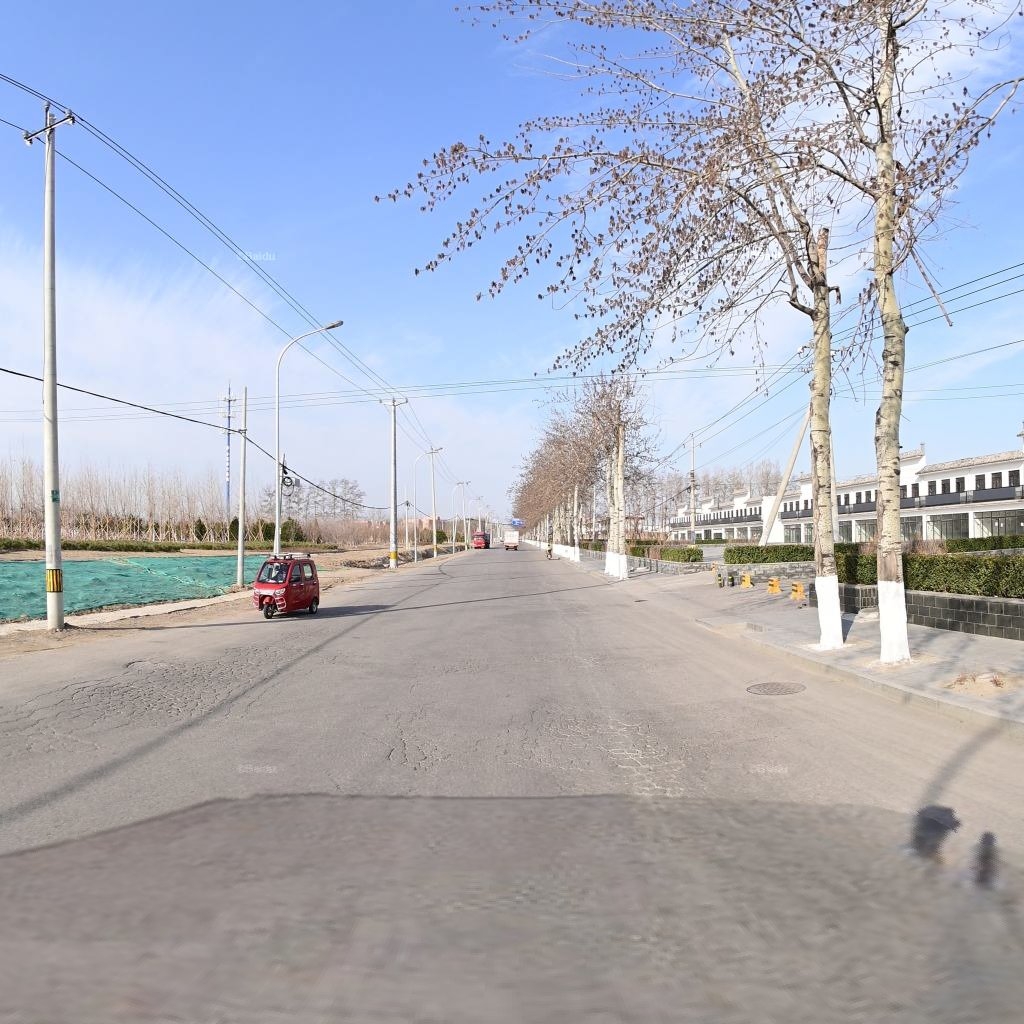
Region: Chaoyang
Road damage annotations: alligator crack, alligator crack, manhole cover